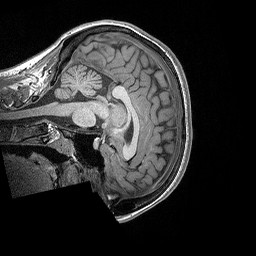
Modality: T1w
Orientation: sagittal
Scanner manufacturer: siemens
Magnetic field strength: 3 T
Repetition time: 2.3 s
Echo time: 0.00298 s